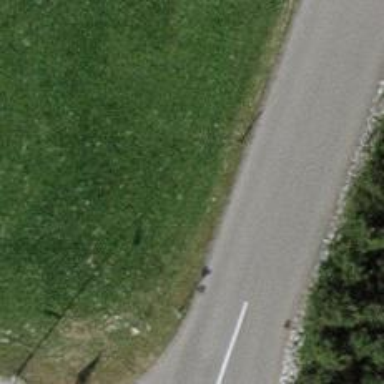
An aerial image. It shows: Uncontrolled zebra crossing on the road.